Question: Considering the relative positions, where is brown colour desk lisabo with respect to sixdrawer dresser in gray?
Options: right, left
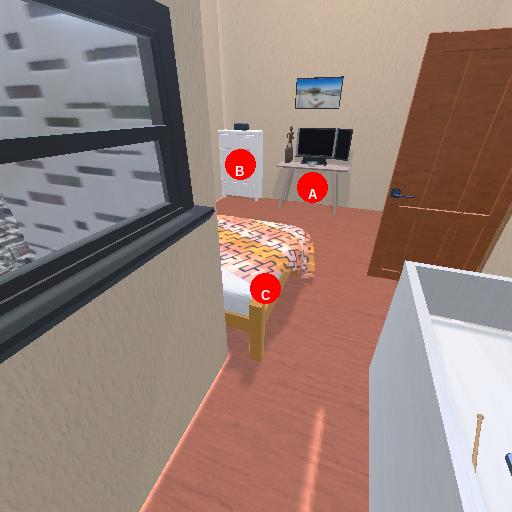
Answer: right